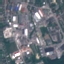
Land use / land cover: Industrial